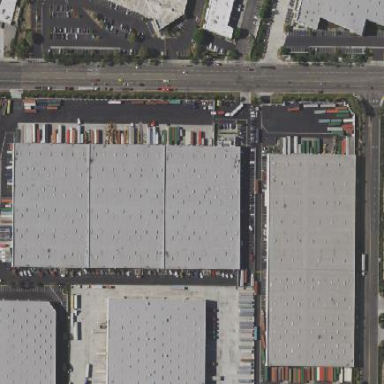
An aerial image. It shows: Warehouse building.